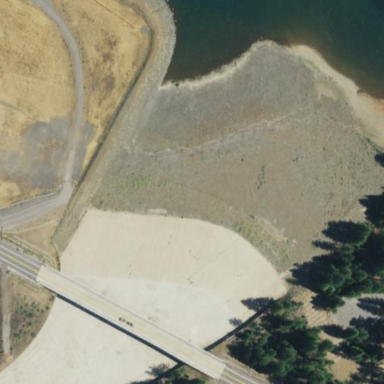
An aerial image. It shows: Spillway along waterway.